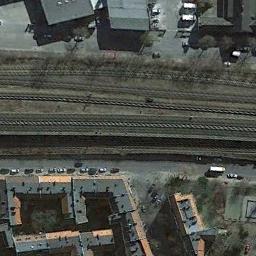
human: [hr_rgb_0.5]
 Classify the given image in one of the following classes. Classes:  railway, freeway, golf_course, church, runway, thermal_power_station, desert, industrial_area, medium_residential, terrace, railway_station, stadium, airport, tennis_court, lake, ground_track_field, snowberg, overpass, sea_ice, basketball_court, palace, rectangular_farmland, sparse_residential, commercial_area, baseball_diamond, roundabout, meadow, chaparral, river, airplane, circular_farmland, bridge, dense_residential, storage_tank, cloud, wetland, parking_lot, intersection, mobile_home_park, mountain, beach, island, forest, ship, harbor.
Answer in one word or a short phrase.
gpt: railway